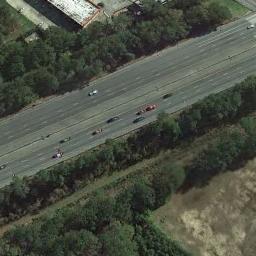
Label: freeway